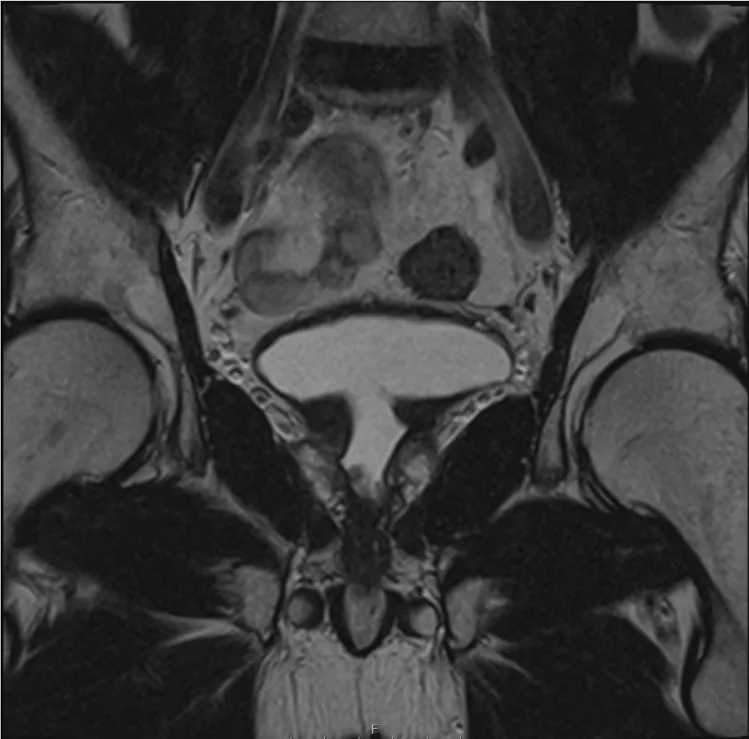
T2-weighted MRI scan (coronal view) shows no recurrence of the prostate after 1 year of the HoLEP.
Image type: radiology (mri)